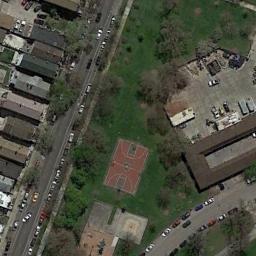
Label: basketball_court